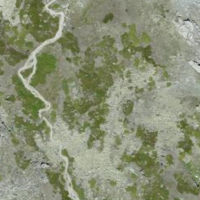
EUNIS habitat code: 48
Species observed at this site:
Silene acaulis
Aster alpinus